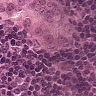
Metastatic tissue present: yes